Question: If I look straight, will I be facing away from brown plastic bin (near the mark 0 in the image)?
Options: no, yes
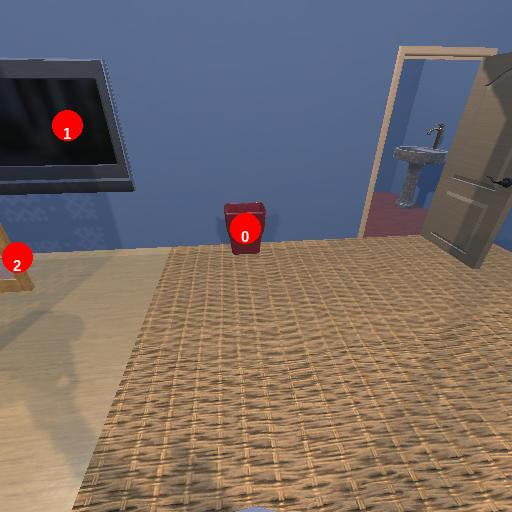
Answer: no